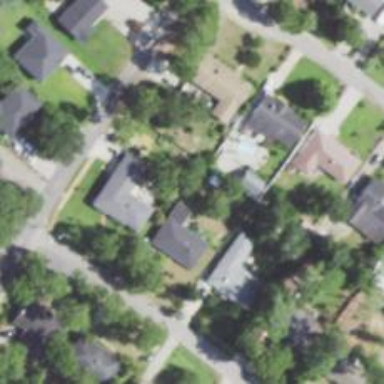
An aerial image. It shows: Neighborhood.